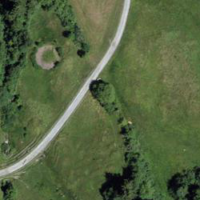
EUNIS habitat code: 24
Species observed at this site:
Angelica sylvestris
Filipendula ulmaria